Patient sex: M
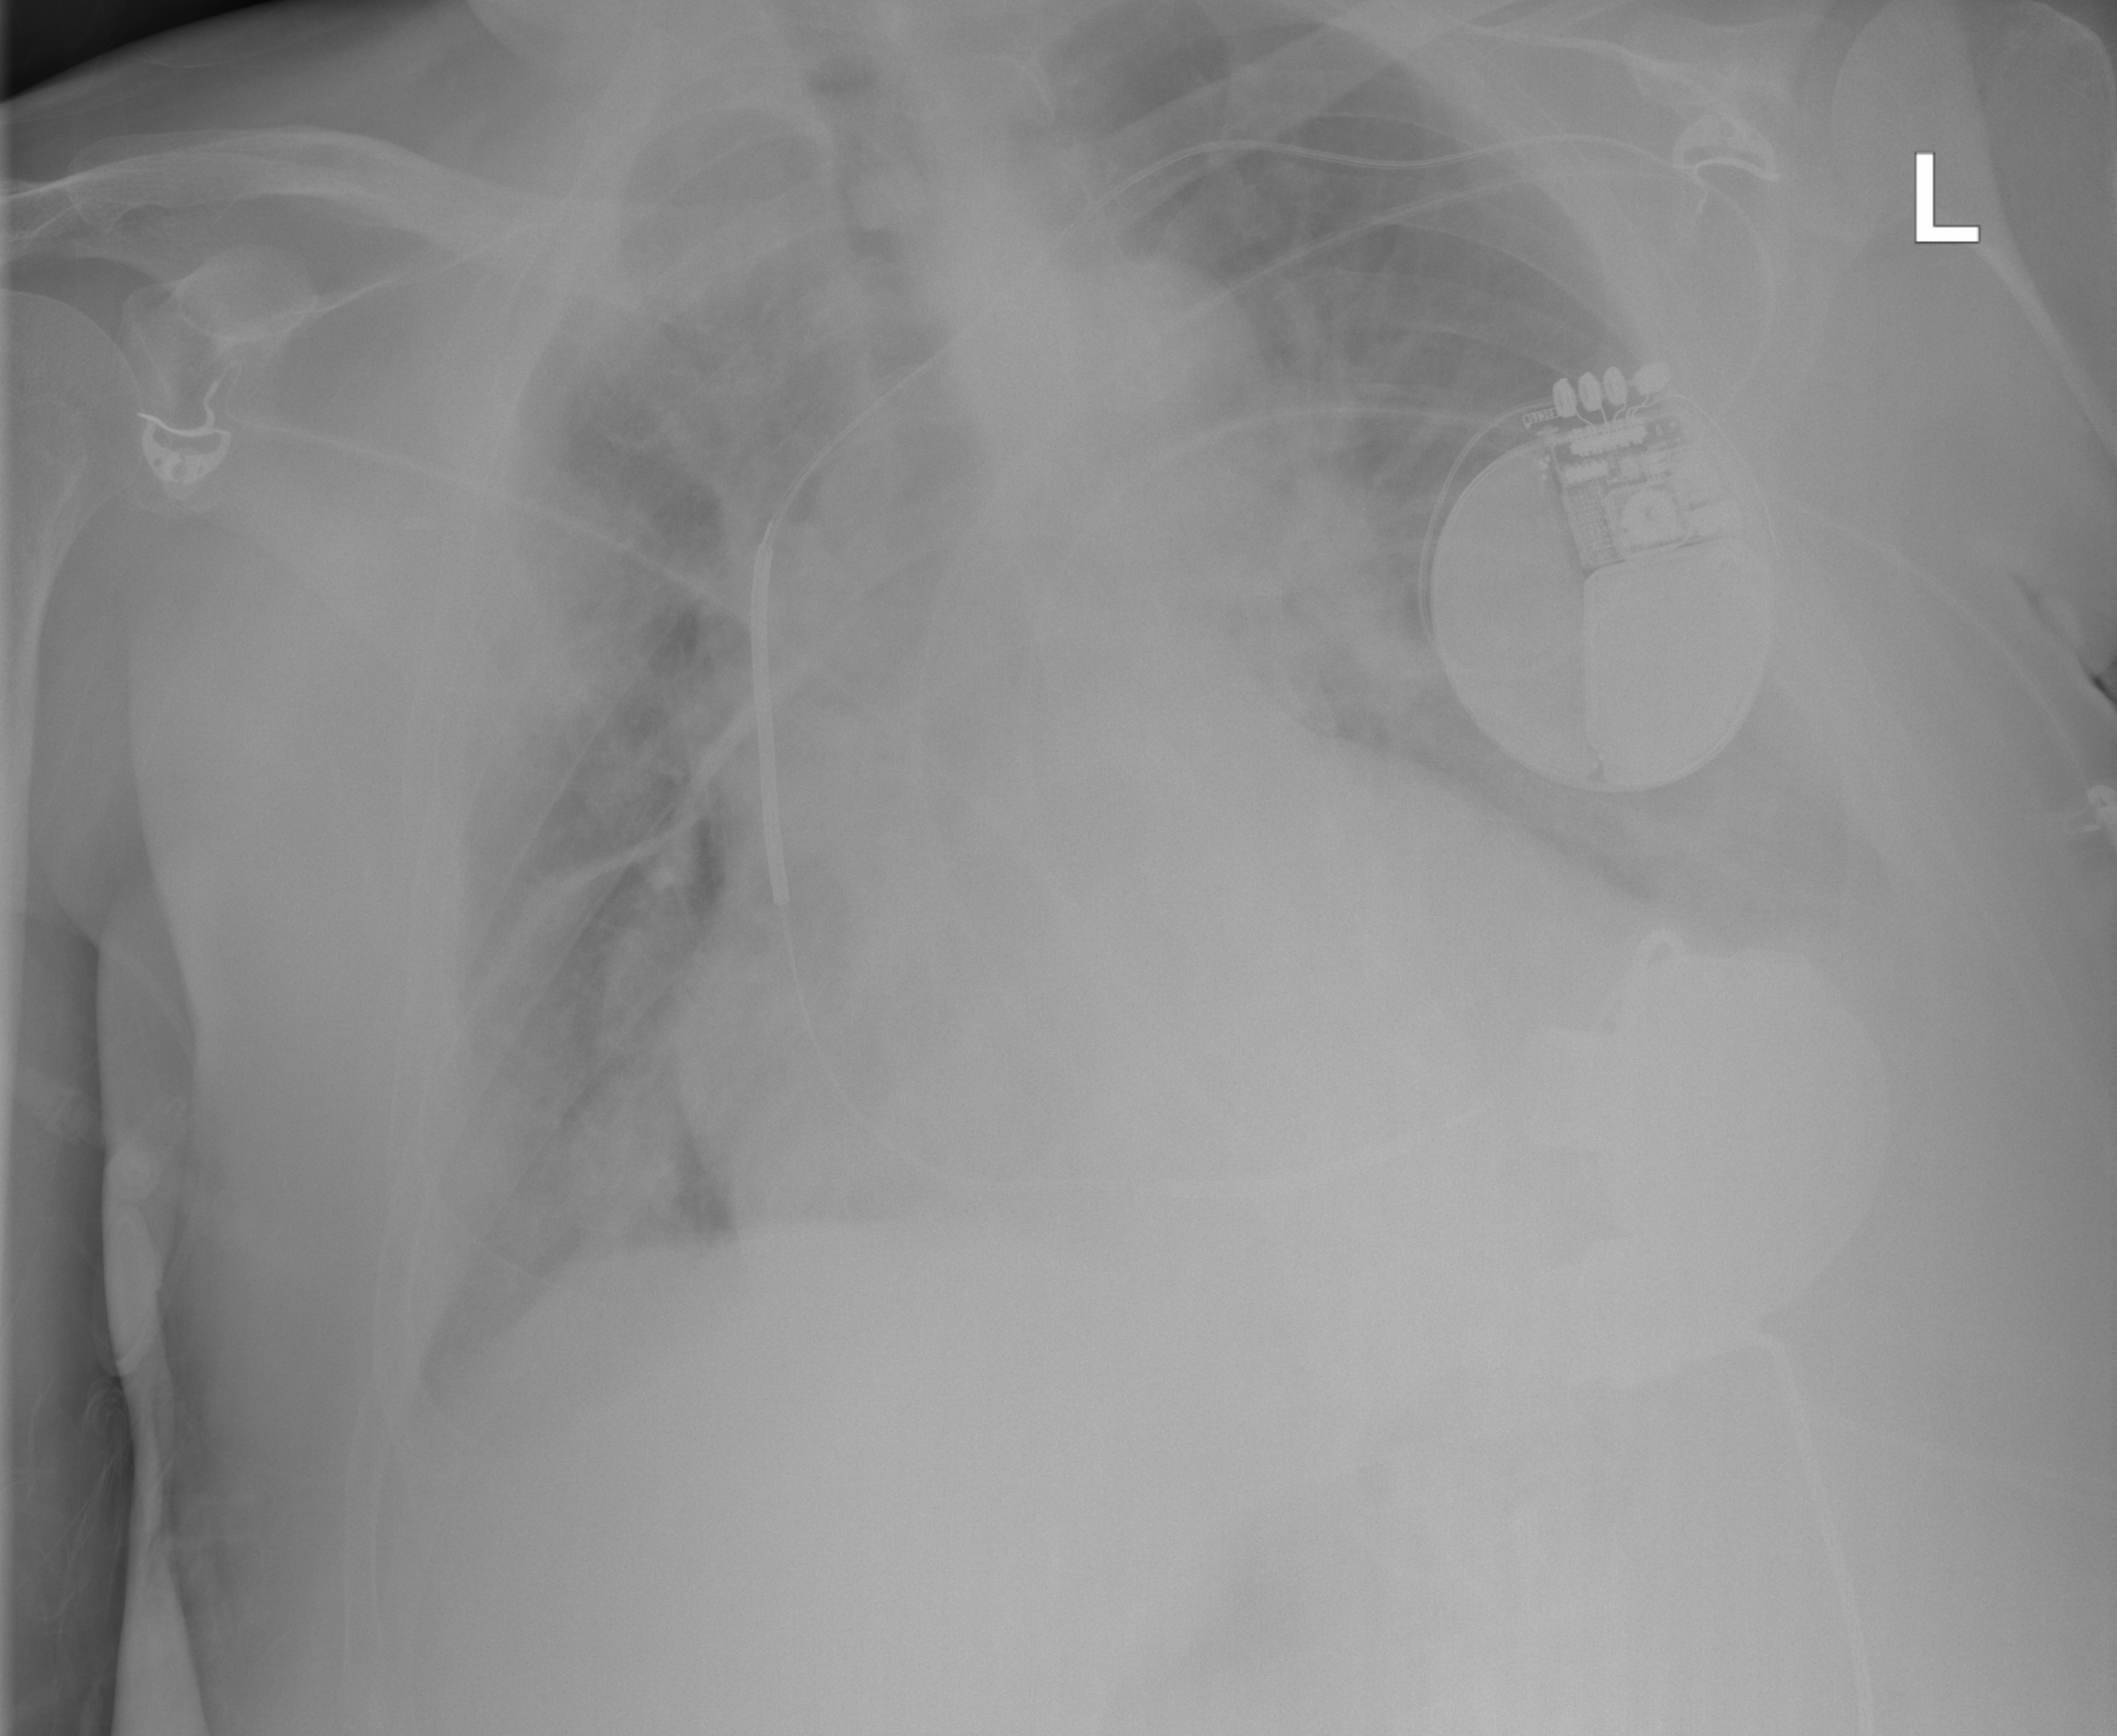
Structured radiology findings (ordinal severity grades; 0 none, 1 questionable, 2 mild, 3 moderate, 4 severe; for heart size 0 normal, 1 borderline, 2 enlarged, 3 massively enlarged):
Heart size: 2
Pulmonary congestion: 2
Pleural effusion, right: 2
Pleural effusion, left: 2
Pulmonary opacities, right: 2
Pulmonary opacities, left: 3
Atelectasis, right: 2
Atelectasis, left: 2